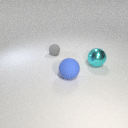
large cyan metal sphere to the right of large blue rubber sphere